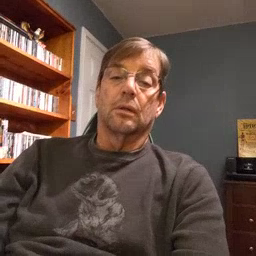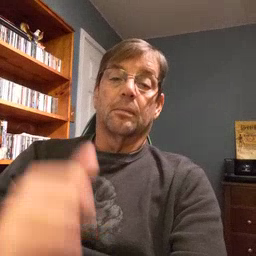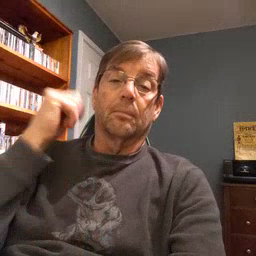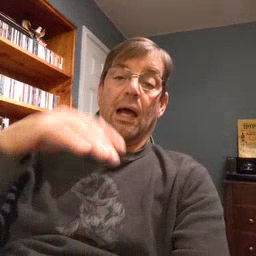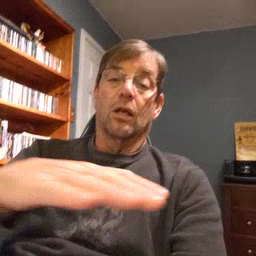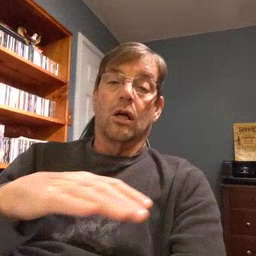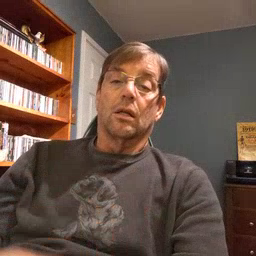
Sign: backyard